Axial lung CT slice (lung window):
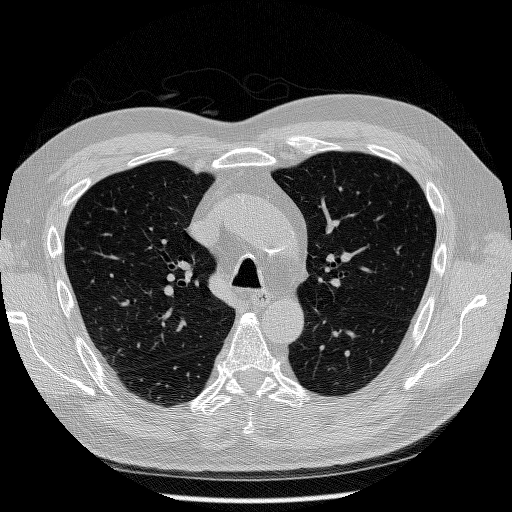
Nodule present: no